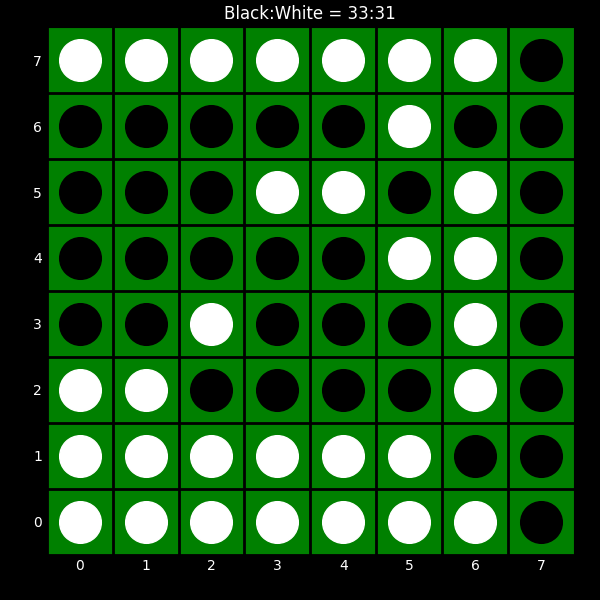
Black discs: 33
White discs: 31